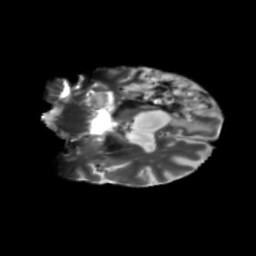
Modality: T2w
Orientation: coronal
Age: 68
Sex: male
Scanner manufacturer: siemens
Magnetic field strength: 3 T
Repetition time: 5.25 s
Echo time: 0.08 s